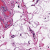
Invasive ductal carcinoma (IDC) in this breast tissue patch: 0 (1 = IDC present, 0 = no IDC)